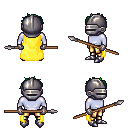
a pixel art fantasy rpg character, male body template, dark elf, purple skin, yellow cape, gold greaves, green bedhead hairstyle, metal helm, metal gloves, metal boots, spear, four views (front, back, left, right), 2x2 character sprite sheet, small pixel art, hard edges, no anti-aliasing